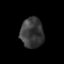
Tissue: prostate
Cell type: T cells
Senescence score: 0.2837
Nuclear area (px): 681
Mean DAPI intensity: 57.25